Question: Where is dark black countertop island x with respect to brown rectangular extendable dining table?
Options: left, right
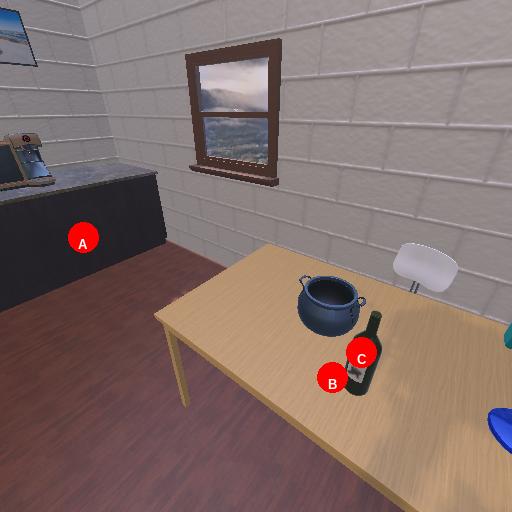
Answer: left